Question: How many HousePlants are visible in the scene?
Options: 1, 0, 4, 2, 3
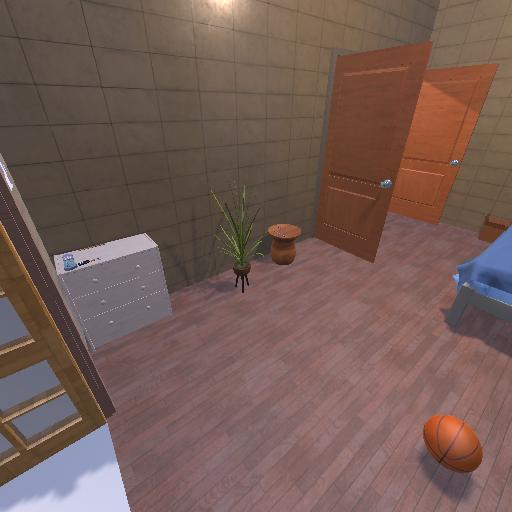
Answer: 1